Question: I have some data scraped and processed from the web in this form:
'''
>head(dat)
count name episode percent
1 309 don 01-a-little-kiss 0.27081507
2 220 megan 01-a-little-kiss 0.<PHONE>
3 158 joan 01-a-little-kiss 0.<PHONE>
4 113 peggy 01-a-little-kiss 0.<PHONE>
5 107 roger 01-a-little-kiss 0.<PHONE>
6 81 pete 01-a-little-kiss 0.<PHONE>
'''
I'm trying to created a stacked area chart, similar to the one here: <URL>
When I do a
'''
require(RCurl)
require(ggplot2)
link <- getURL("http://dl.dropbox.com/u/25609375/so_data/final.txt")
dat <- read.csv(textConnection(link), sep=' ', header=FALSE,
col.names=c('count', 'name', 'episode'))
dat <- ddply(dat, .(episode), transform, percent = count / sum(count))
ggplot(dat, aes(episode, percent, group=name)) +
geom_area(aes(fill=name, colour=name), position='stack')
'''

I get this bizarre chart.
I want the areas not to cross eachother, and to fill the entire canvas as the total percent for each 'episode' factor equals 100%.
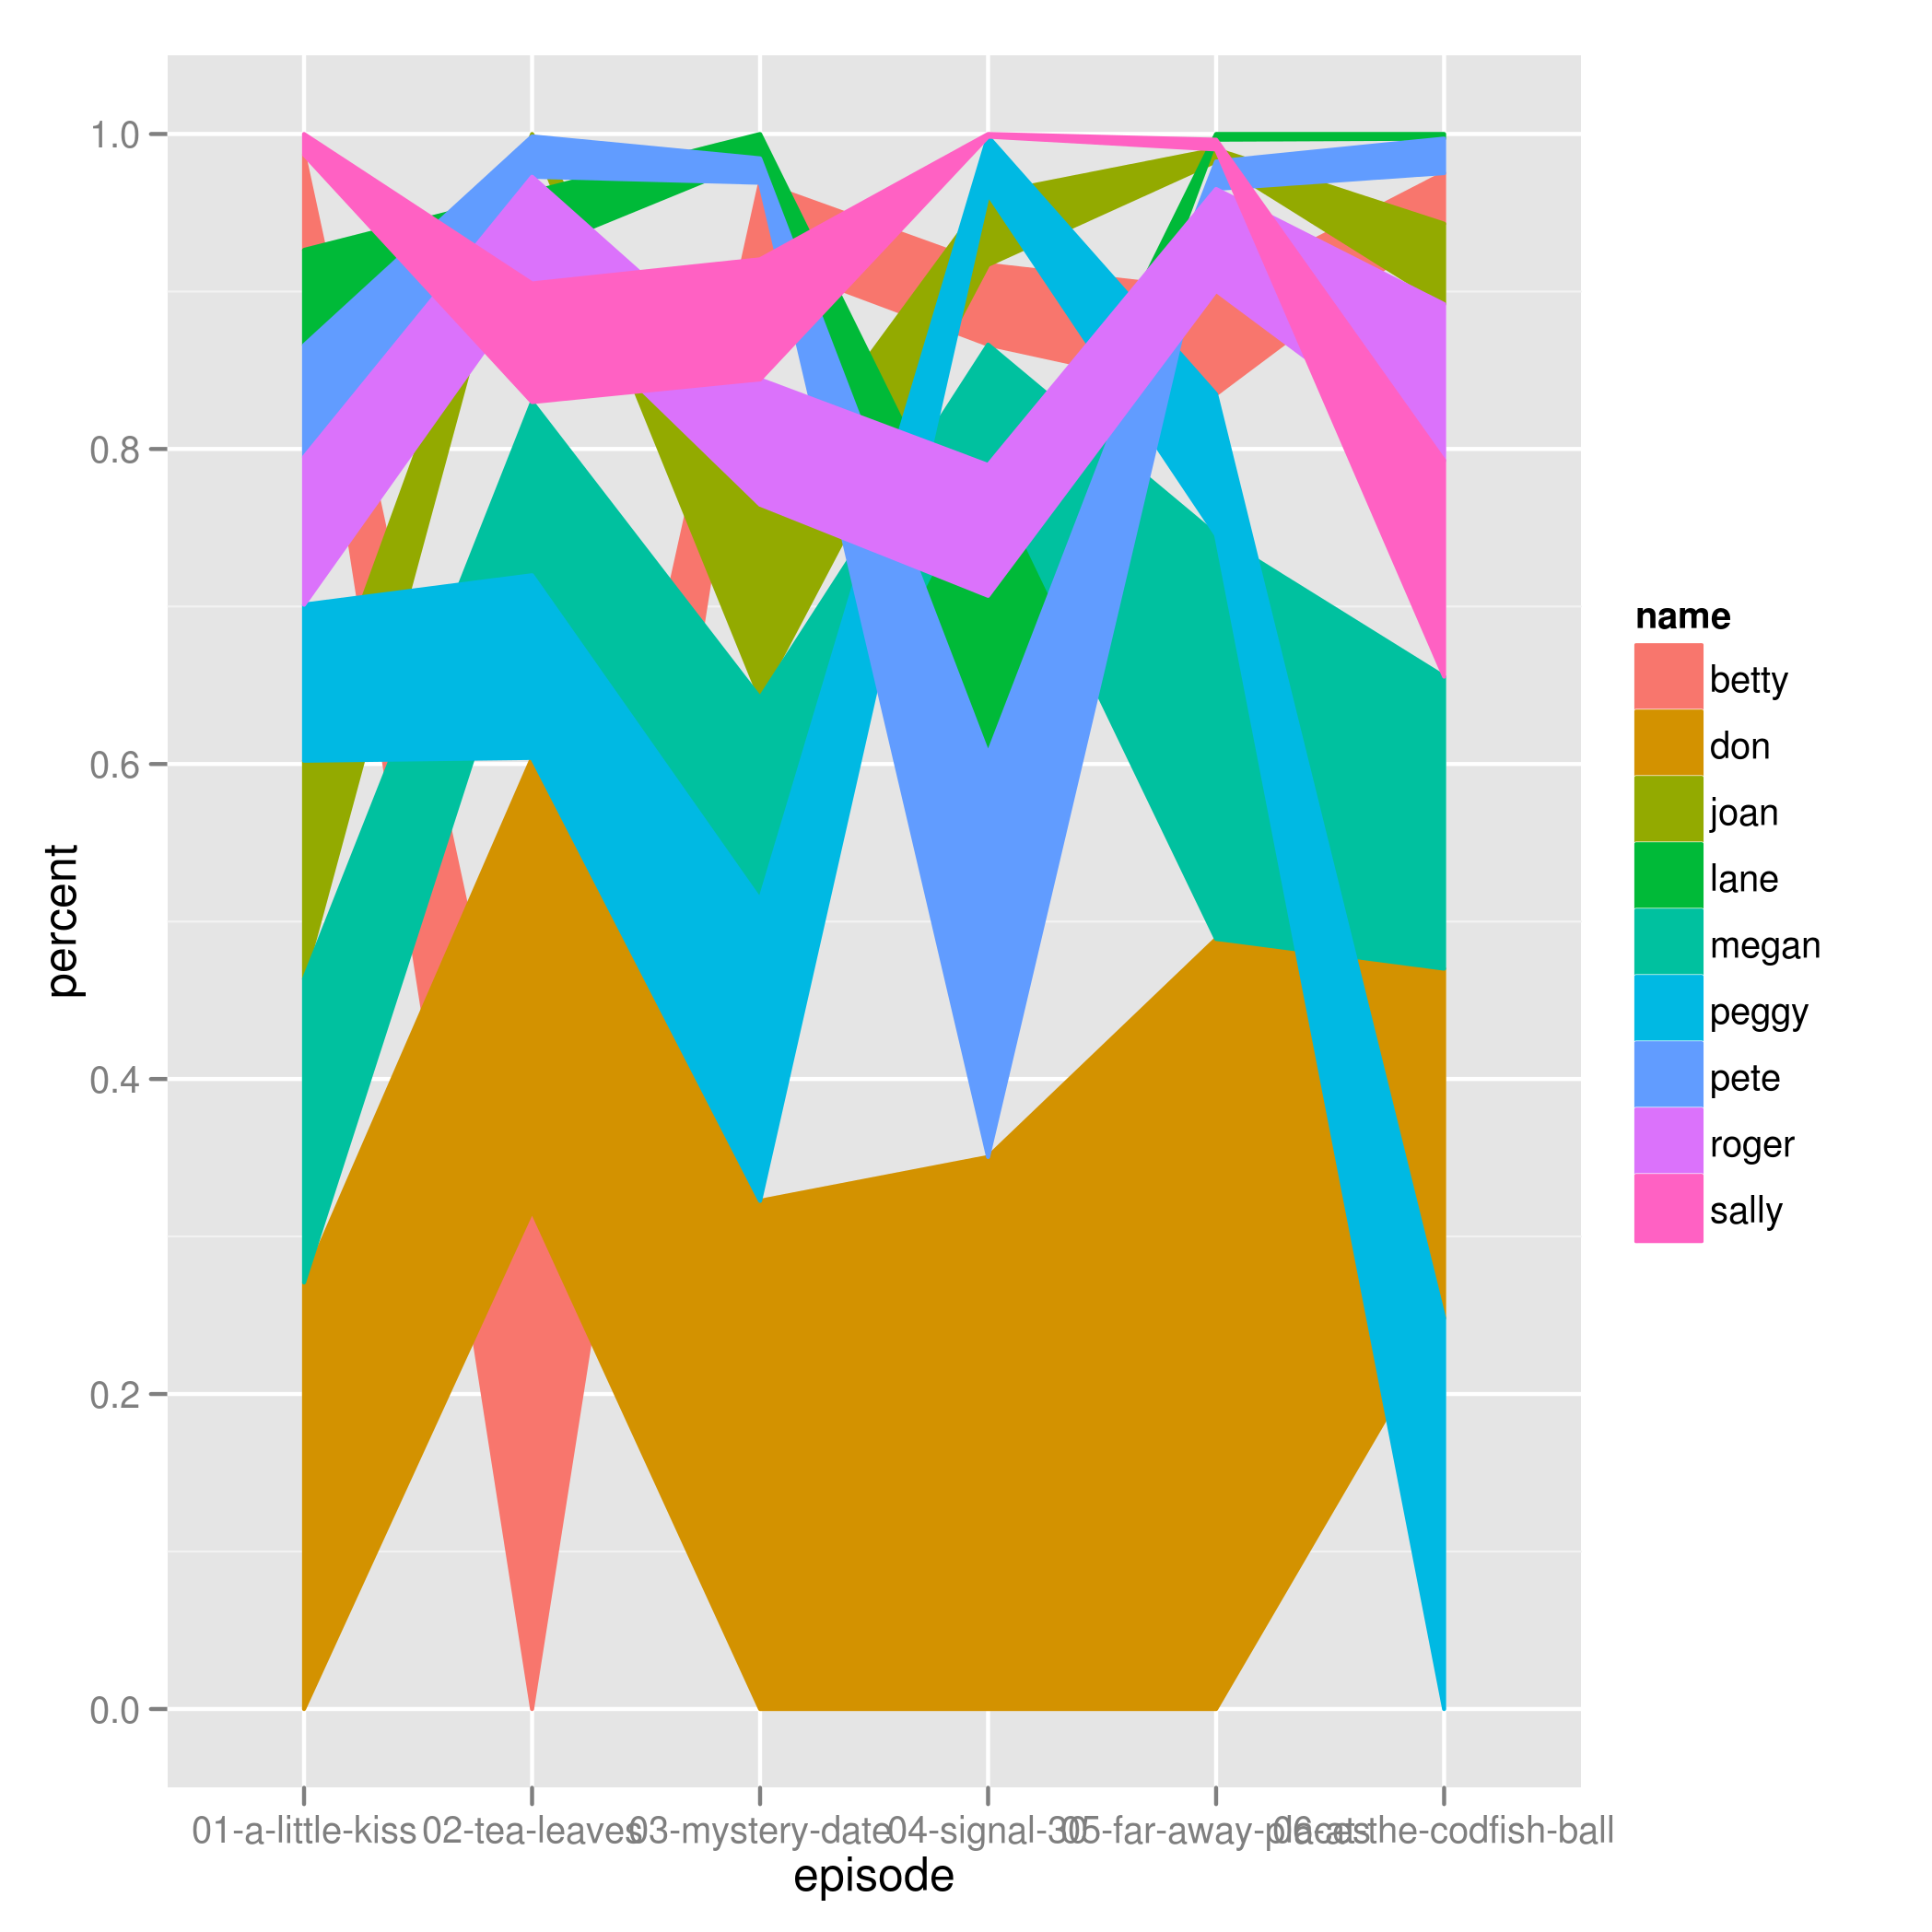
Answer: That was interesting. You're missing a single row (Lane didn't appear in Tea Leaves...?), so
'''
dat2 <- rbind(dat,data.frame(count = 0,name = 'lane',
episode = '02-tea-leaves',percent = 0))
ggplot(arrange(dat2,name,episode), aes(x = episode,y = percent)) +
geom_area(aes(fill=name,group = name), position='stack')
'''

appears to work. But it had to be in the right order as well, and I'm not entirely sure why.